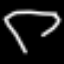
Label: diamond